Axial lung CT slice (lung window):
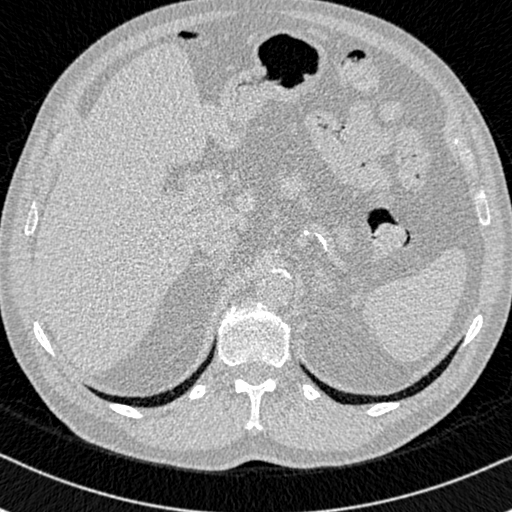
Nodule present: no